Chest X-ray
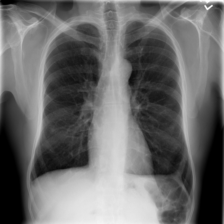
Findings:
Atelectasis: negative
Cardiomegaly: negative
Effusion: negative
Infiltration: positive
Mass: negative
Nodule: negative
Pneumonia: negative
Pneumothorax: negative
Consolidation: negative
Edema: negative
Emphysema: negative
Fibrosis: negative
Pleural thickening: negative
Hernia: negative